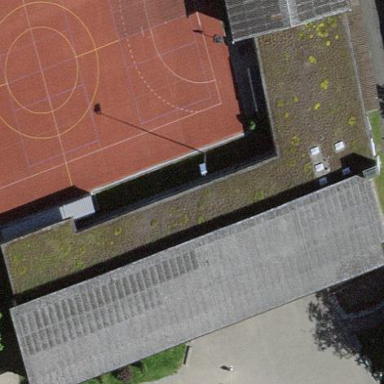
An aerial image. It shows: School building.